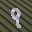
Label: 9